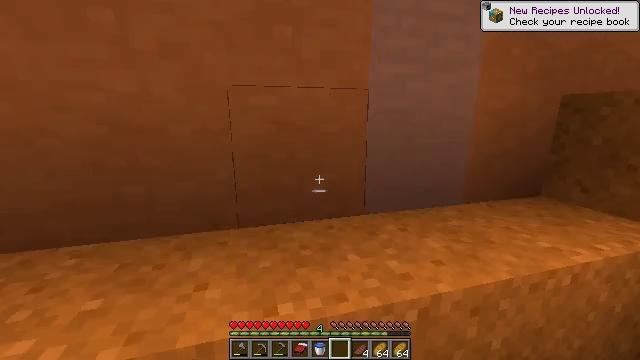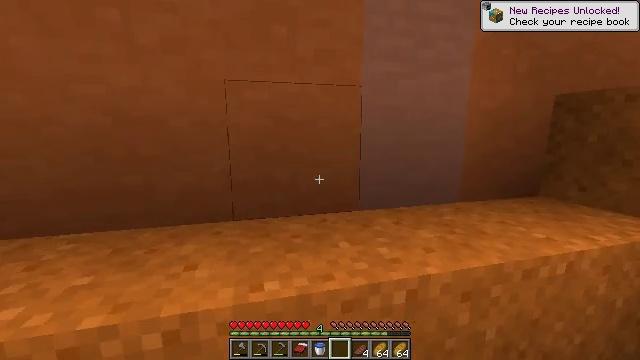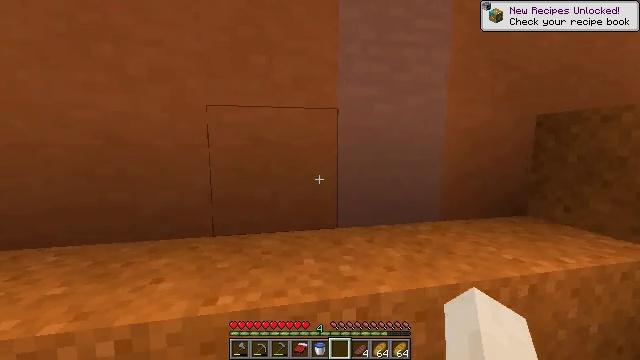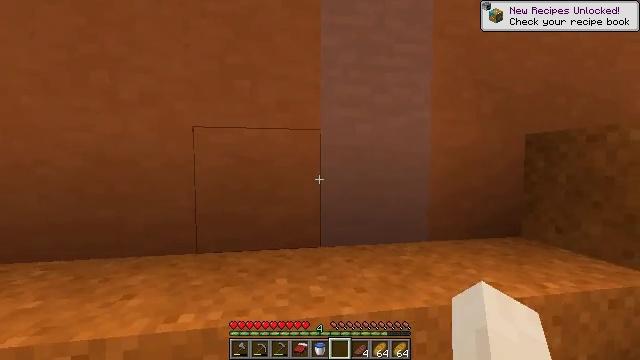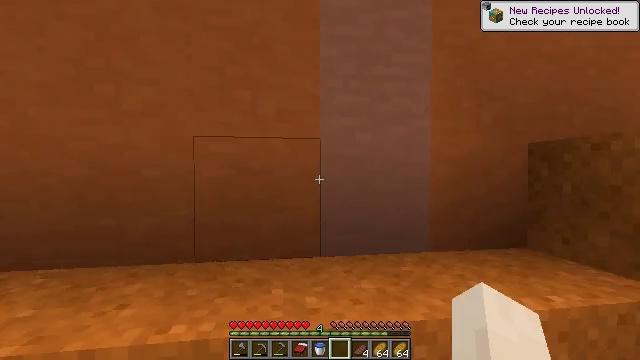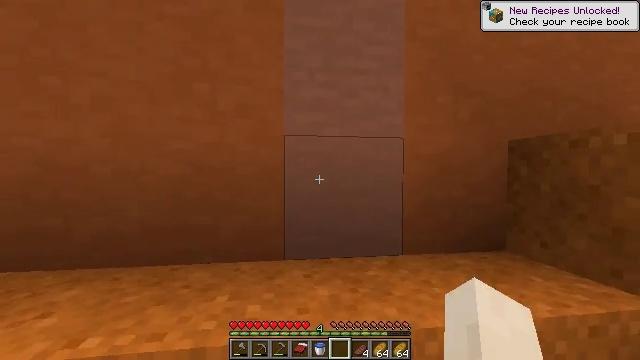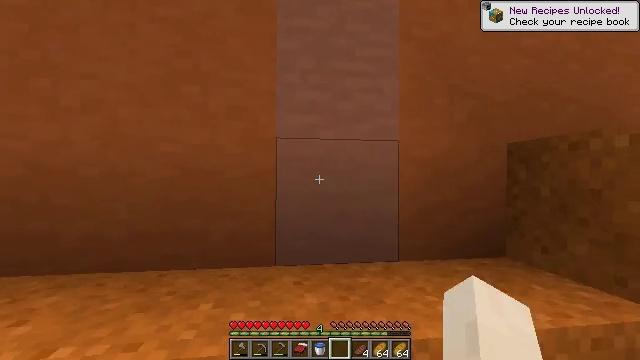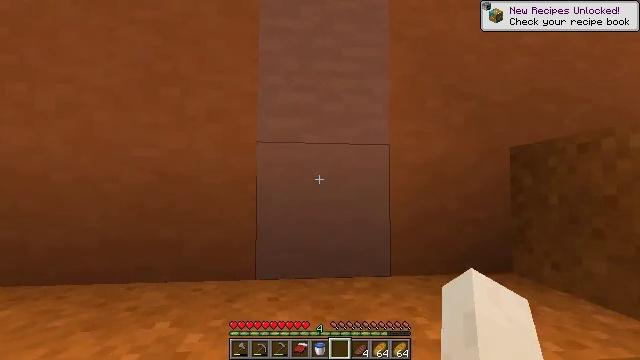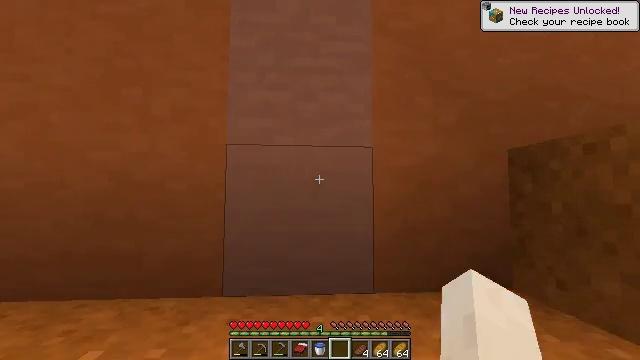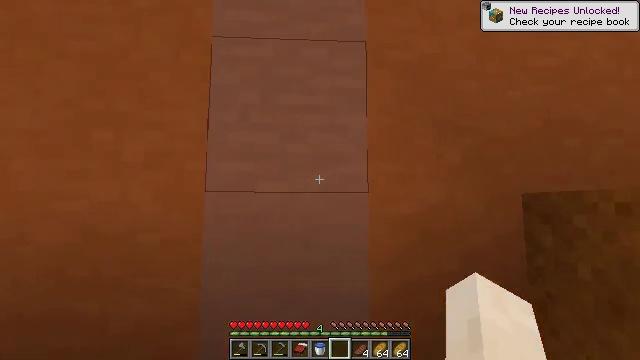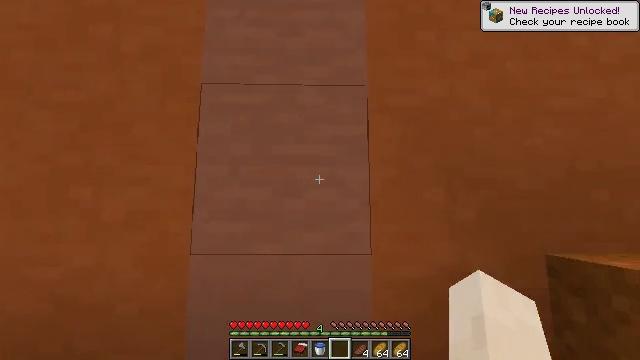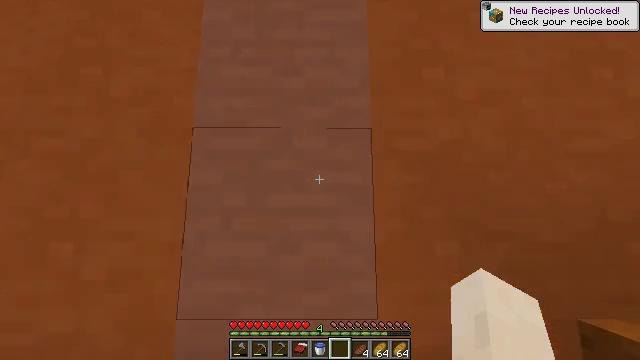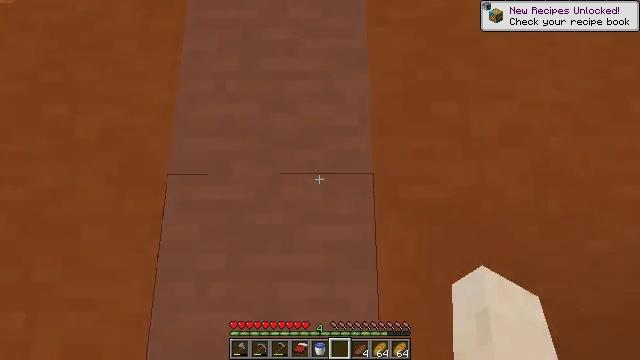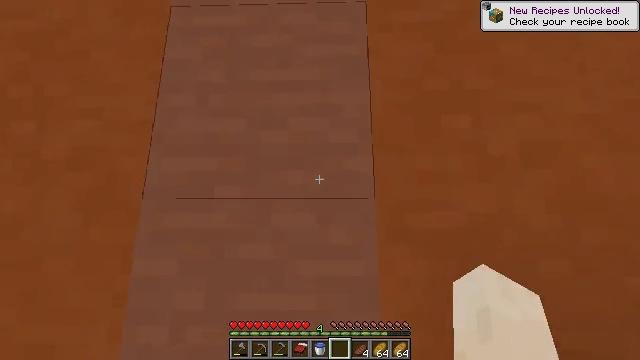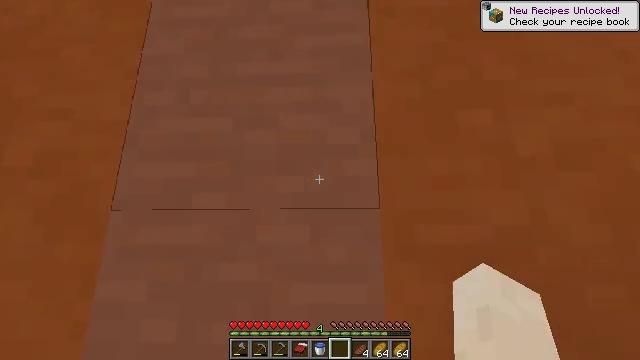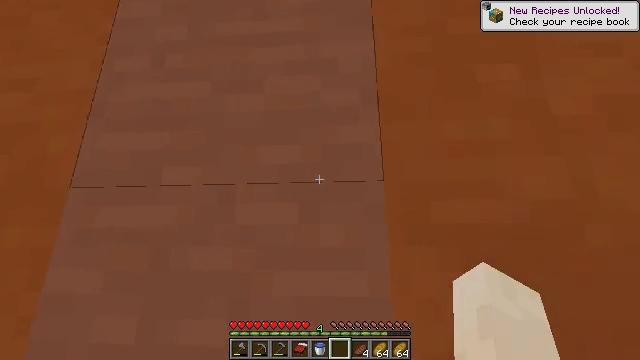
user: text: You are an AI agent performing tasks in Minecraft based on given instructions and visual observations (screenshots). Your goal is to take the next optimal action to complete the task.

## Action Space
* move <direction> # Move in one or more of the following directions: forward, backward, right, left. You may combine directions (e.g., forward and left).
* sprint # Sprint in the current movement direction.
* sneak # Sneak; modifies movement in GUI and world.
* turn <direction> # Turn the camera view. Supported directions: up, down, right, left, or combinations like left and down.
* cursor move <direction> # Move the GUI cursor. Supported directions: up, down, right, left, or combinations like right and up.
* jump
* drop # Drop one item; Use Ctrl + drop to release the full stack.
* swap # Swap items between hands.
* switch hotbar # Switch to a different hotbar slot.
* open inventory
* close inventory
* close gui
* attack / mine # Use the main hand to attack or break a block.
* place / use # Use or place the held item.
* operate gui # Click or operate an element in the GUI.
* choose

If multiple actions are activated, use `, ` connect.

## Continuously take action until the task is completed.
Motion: motion action
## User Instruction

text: Break terracotta to collect it.
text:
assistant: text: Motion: move right, turn left and up
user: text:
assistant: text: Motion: move right, turn left and up
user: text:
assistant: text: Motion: move right, turn left and up
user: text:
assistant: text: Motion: move forward and move right, turn left and up
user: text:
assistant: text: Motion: move forward and move right
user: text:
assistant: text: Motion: move forward and move right, turn up
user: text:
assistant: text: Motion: move forward and move right, turn left and up
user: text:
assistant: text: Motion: move forward and move right, turn left and up
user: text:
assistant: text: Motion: move forward, turn left and up, jump
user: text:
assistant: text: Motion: move forward, turn left and up, jump
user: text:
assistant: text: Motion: move forward, turn left and up, jump
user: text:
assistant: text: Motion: move forward, turn left and up, jump
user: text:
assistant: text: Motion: move forward, turn up
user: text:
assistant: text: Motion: move forward, turn left and up
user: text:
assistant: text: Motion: move forward, turn left and up
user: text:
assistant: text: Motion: move forward, turn left and up
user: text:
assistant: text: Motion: move forward, turn left
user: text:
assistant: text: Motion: move forward, turn left
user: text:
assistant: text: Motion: move forward, switch to hotbar 2
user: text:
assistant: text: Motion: move forward, switch to hotbar 2
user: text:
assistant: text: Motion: move forward, switch to hotbar 2
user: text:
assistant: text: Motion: move forward
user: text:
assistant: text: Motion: no_op
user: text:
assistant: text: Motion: move back
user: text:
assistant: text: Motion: move back
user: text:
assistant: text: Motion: move back, turn right and down, attack / mine
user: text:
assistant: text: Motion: move back, turn right and down, attack / mine
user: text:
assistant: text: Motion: attack / mine
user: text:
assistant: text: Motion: attack / mine
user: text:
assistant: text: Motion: attack / mine